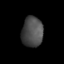
Tissue: skin
Cell type: T cells
Senescence score: 0.8027
Nuclear area (px): 632
Mean DAPI intensity: 75.358